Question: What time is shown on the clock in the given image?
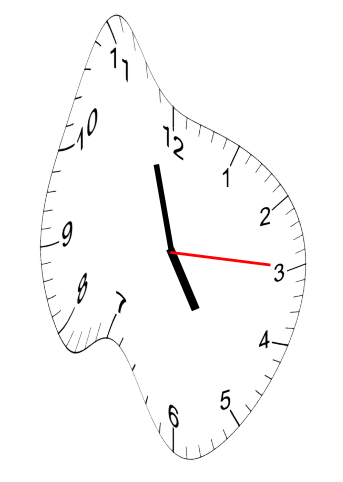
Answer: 04:57:15